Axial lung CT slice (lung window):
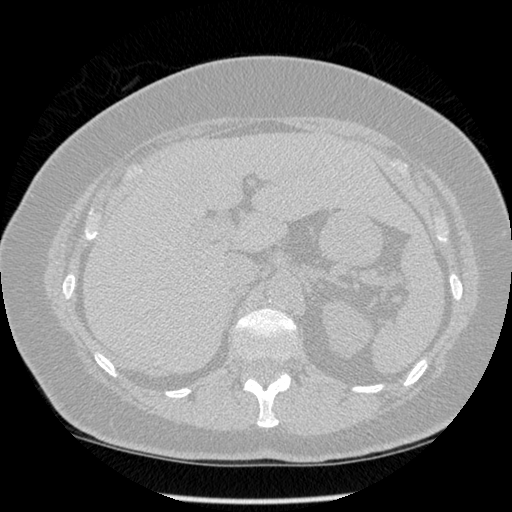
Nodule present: no